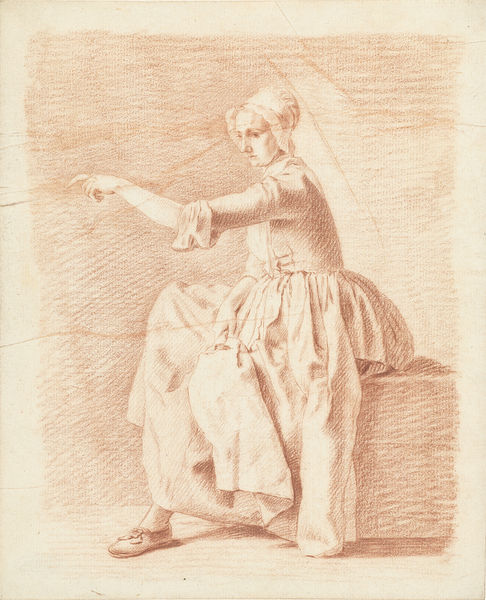
Titel: Zittende vrouw op een kist, wijzend naar links
Standort: Amsterdam
Institution: Rijksmuseum
Schlagwörter: schatten, sitzen, elegant, finger, frau, hut, kleid, nase, skizze, zeichnung, dame, rot, haube, kappe, wand, arm, augen, falten, portrait, porträt, sitzend, schürze, bein, sitzt, rüschen, zeigen, schraffur, lithografie, schuh, rötel, hinweis, schürzr, rötelzeichnung, enkleid